Field crop: maize
Growth stage: 1
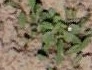
Species: convolvulus